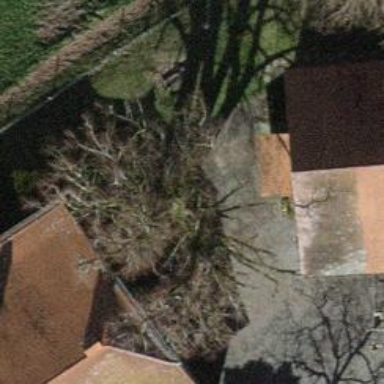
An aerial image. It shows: Deciduous broadleaved tree.